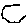
Label: hexagon